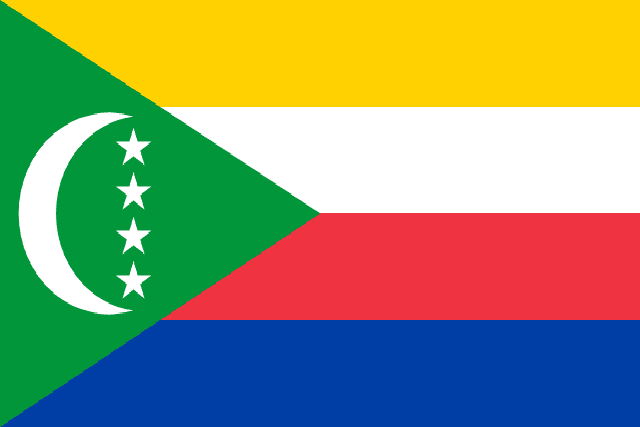
Country: Comoros
Country code: km